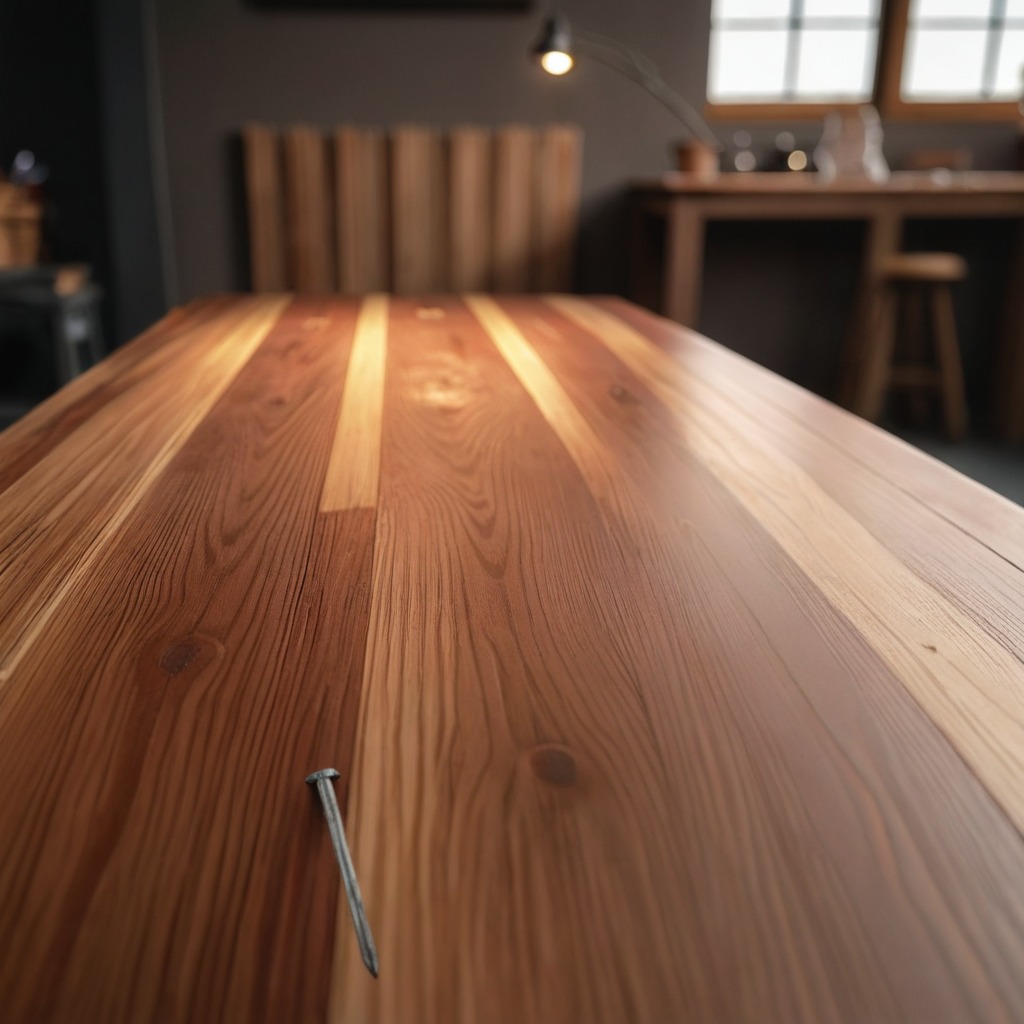
A nail lying on a wooden table in a carpentry studio rich wood textures side lighting